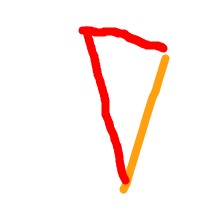
Shape: triangle